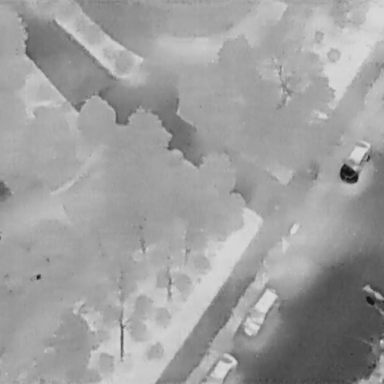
There are three Cars in the infrared image.